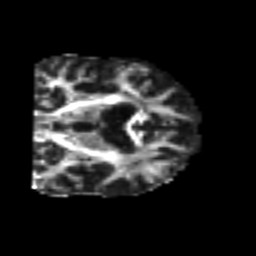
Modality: FA
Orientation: coronal
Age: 59
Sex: male
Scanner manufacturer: siemens
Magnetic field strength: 3 T
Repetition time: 4.987 s
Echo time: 0.0792 s